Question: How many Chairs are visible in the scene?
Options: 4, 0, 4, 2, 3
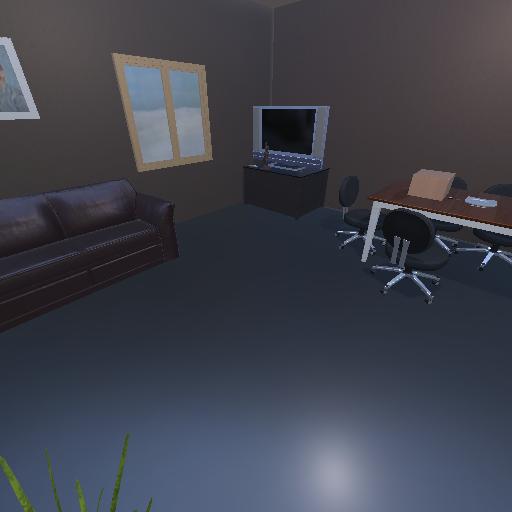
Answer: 4